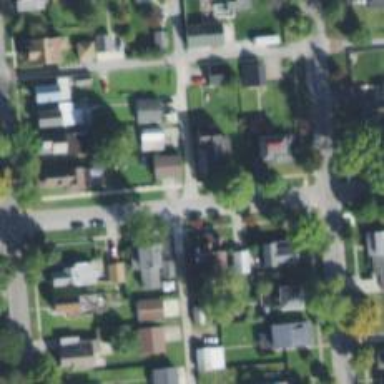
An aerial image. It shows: Alley classified as service road.